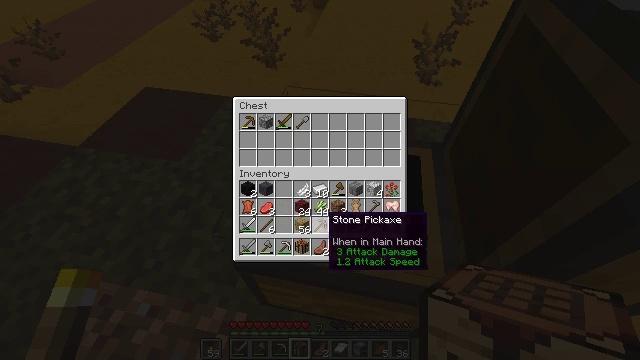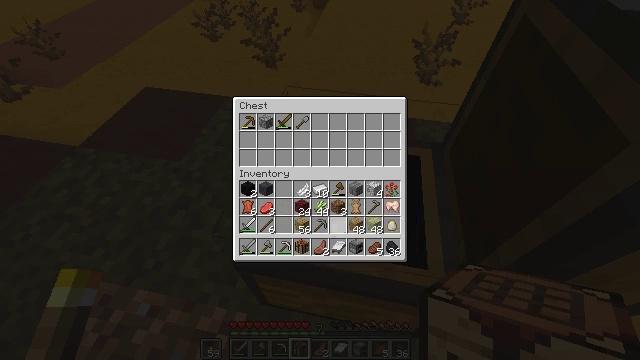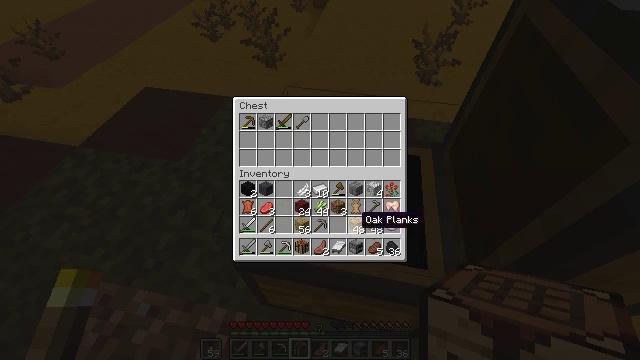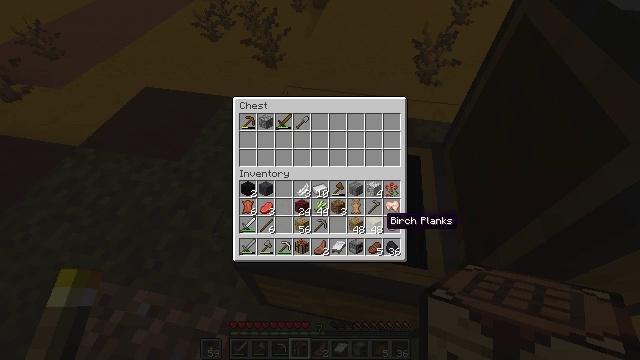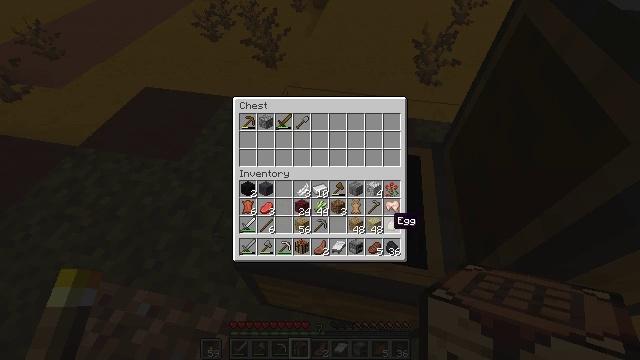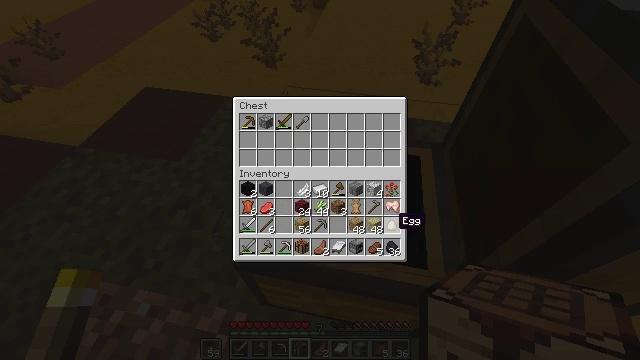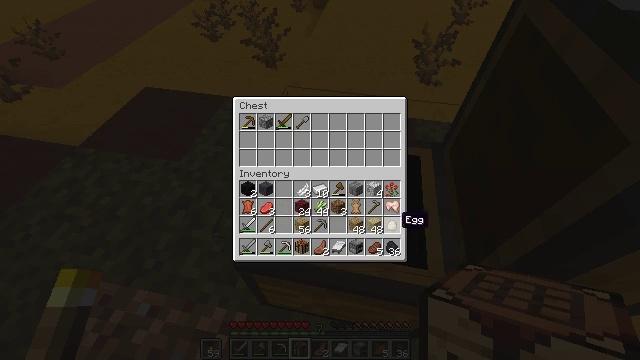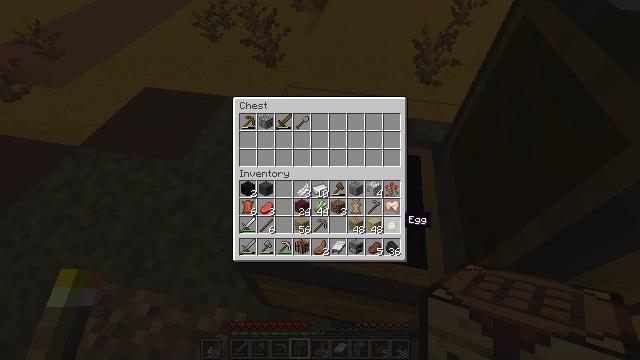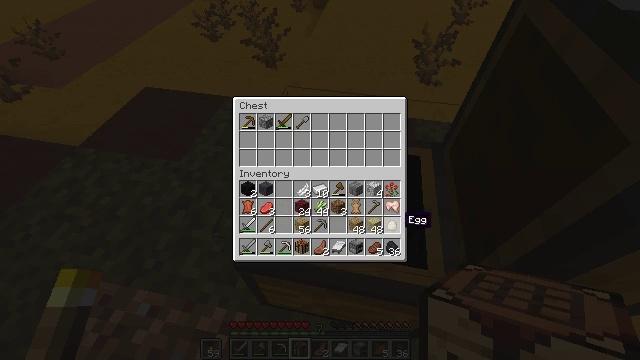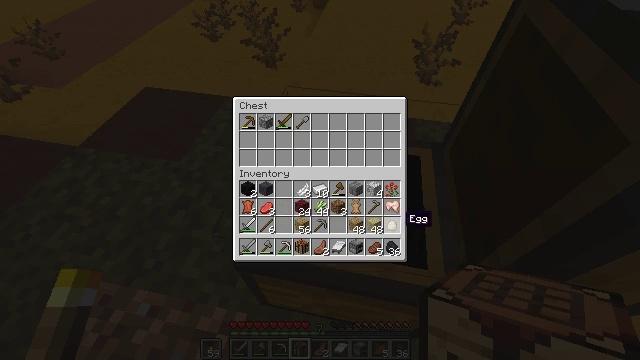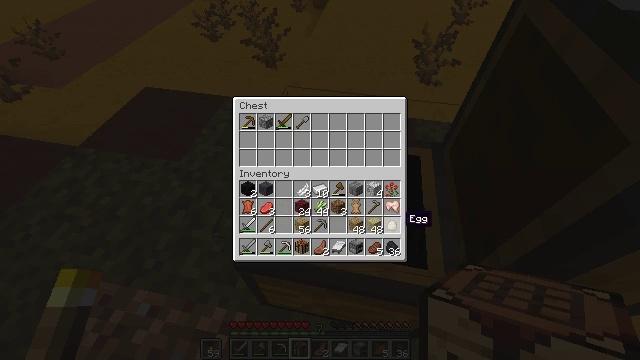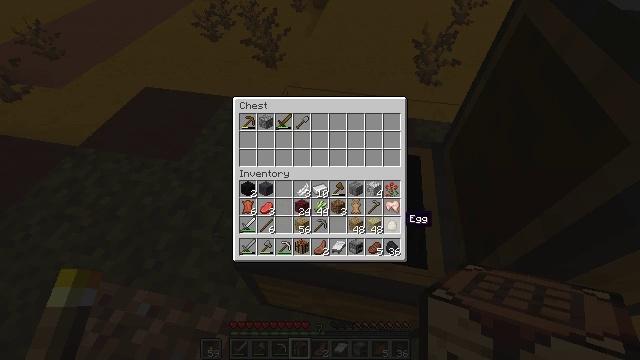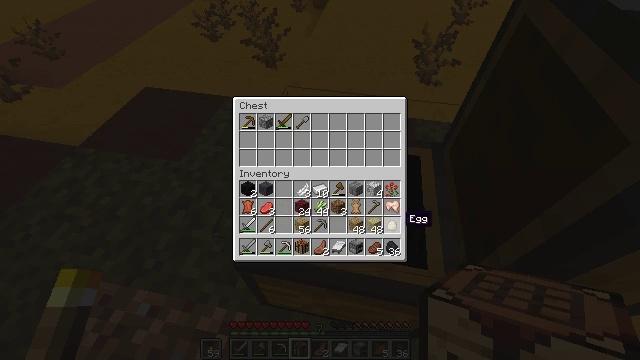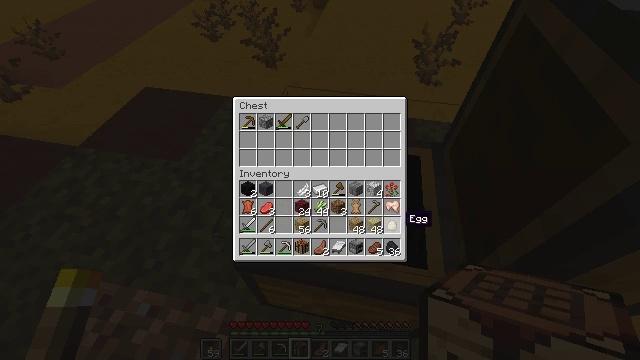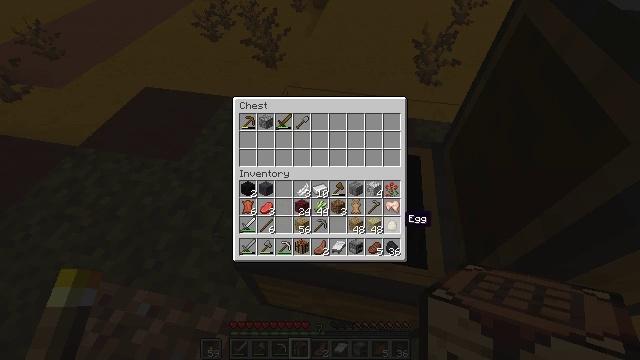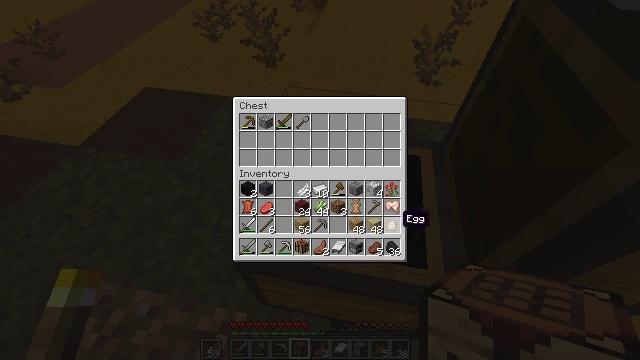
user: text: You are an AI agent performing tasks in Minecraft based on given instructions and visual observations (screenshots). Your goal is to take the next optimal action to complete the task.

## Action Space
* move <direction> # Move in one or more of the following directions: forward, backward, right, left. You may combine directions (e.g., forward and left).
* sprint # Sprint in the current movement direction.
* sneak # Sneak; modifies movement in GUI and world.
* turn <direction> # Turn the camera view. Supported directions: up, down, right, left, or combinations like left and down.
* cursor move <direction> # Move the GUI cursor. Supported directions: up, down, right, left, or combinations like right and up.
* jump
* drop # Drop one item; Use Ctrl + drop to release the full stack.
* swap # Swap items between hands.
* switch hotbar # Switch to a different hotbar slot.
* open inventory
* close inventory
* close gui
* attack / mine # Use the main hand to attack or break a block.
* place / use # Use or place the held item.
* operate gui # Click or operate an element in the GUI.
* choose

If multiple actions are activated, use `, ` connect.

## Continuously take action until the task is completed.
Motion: motion action
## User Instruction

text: Break the brown terracotta for materials.
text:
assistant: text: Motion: cursor move right
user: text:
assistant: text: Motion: cursor move right
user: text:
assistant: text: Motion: cursor move right
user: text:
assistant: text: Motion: cursor move right
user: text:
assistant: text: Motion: no_op
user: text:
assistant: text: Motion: no_op
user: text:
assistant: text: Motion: no_op
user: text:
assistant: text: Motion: no_op
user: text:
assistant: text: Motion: no_op
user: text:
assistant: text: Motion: no_op
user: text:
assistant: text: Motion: no_op
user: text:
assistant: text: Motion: no_op
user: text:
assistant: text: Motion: no_op
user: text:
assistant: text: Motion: no_op
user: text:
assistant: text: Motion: no_op
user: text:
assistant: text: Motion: cursor move left
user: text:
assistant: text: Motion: cursor move left
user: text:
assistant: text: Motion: no_op
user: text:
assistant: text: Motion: no_op
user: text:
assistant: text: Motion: no_op
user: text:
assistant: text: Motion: no_op
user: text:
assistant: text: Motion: cursor move left
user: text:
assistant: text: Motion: no_op
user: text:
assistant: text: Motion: no_op
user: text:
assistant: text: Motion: no_op
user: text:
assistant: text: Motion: no_op
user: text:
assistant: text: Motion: no_op
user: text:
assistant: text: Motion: operate gui
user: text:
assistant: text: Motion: operate gui
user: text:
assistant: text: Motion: operate gui